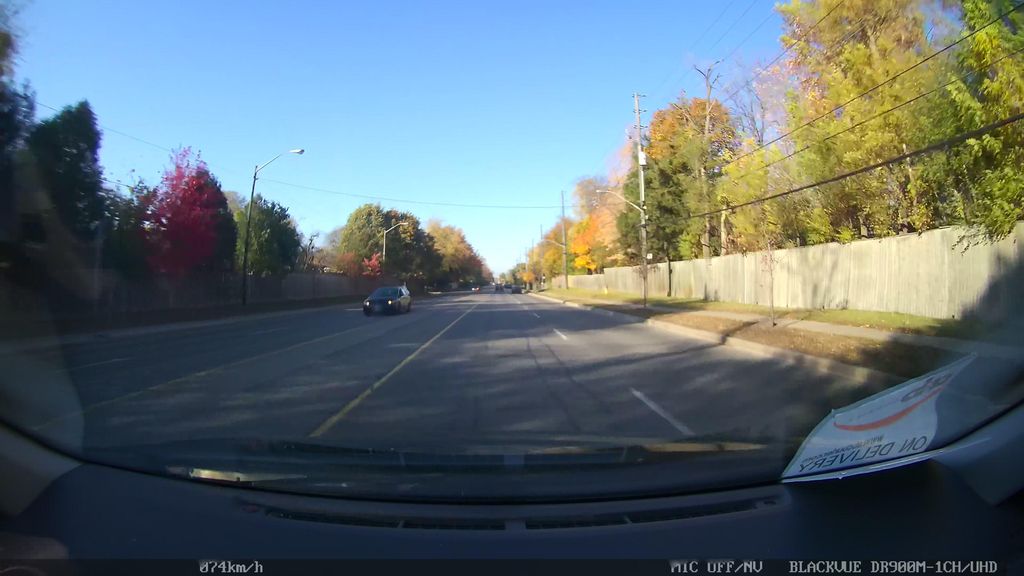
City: toronto